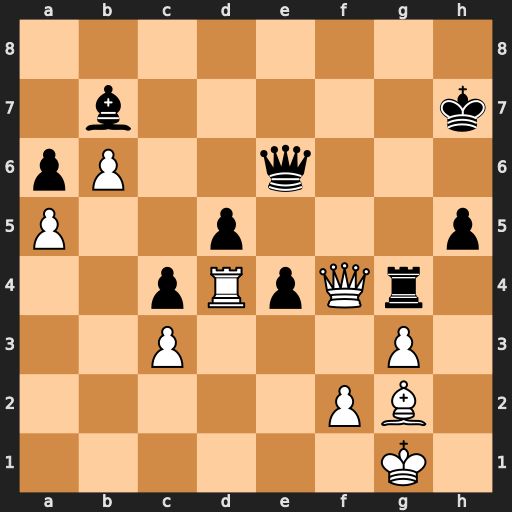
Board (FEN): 8/1b5k/pP2q3/P2p3p/2pRpQr1/2P3P1/5PB1/6K1
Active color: w
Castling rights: -
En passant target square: -
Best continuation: Bh3 Rxf4 Bxe6